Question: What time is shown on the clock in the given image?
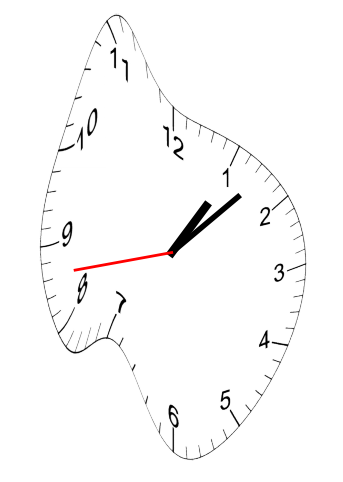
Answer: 01:07:43